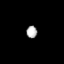
Tissue: lung
Cell type: Fibroblasts
Senescence score: 0.7081
Nuclear area (px): 131
Mean DAPI intensity: 173.046